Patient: sex M, age 62
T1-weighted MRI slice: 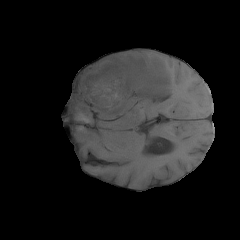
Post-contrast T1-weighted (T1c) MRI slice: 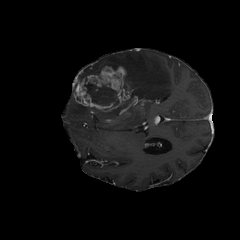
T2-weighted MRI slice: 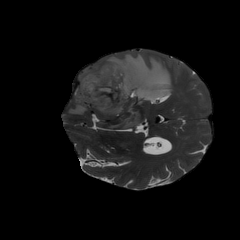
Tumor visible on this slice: yes
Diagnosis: Glioblastoma, IDH-wildtype
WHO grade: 4